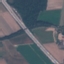
Label: Highway